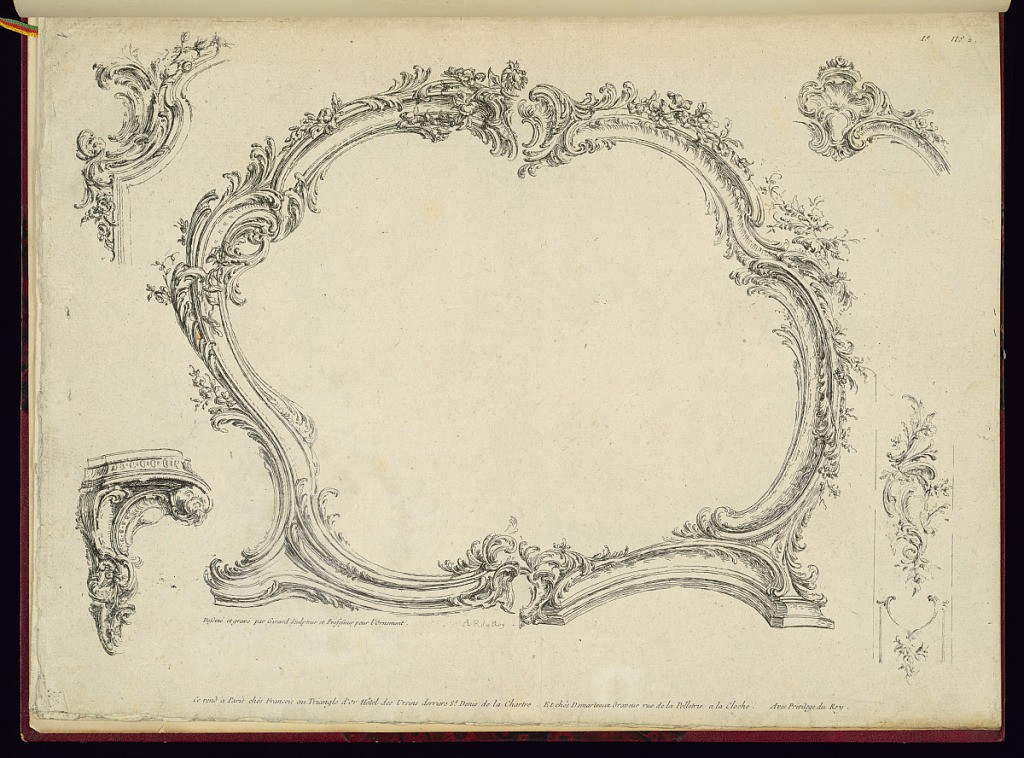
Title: Frame, Cartouche, Bracket, and Paneling Designs
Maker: Jean-Baptiste Girard, French, active ca.1750 – ca.1771
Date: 1754–69
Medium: Etching and engraving on paper
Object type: Print
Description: Designs for cartouches, framing devices, paneling, a bracket and ornamental details featuring asymmetrical curvilinear designs, c-scrolls, cartouches, flowers, shells, and scrolling leaves. In the center two differently designed sides forming a large cartouche or frame surrounded by the smaller designs in the corners. The plate is signed and numbered.